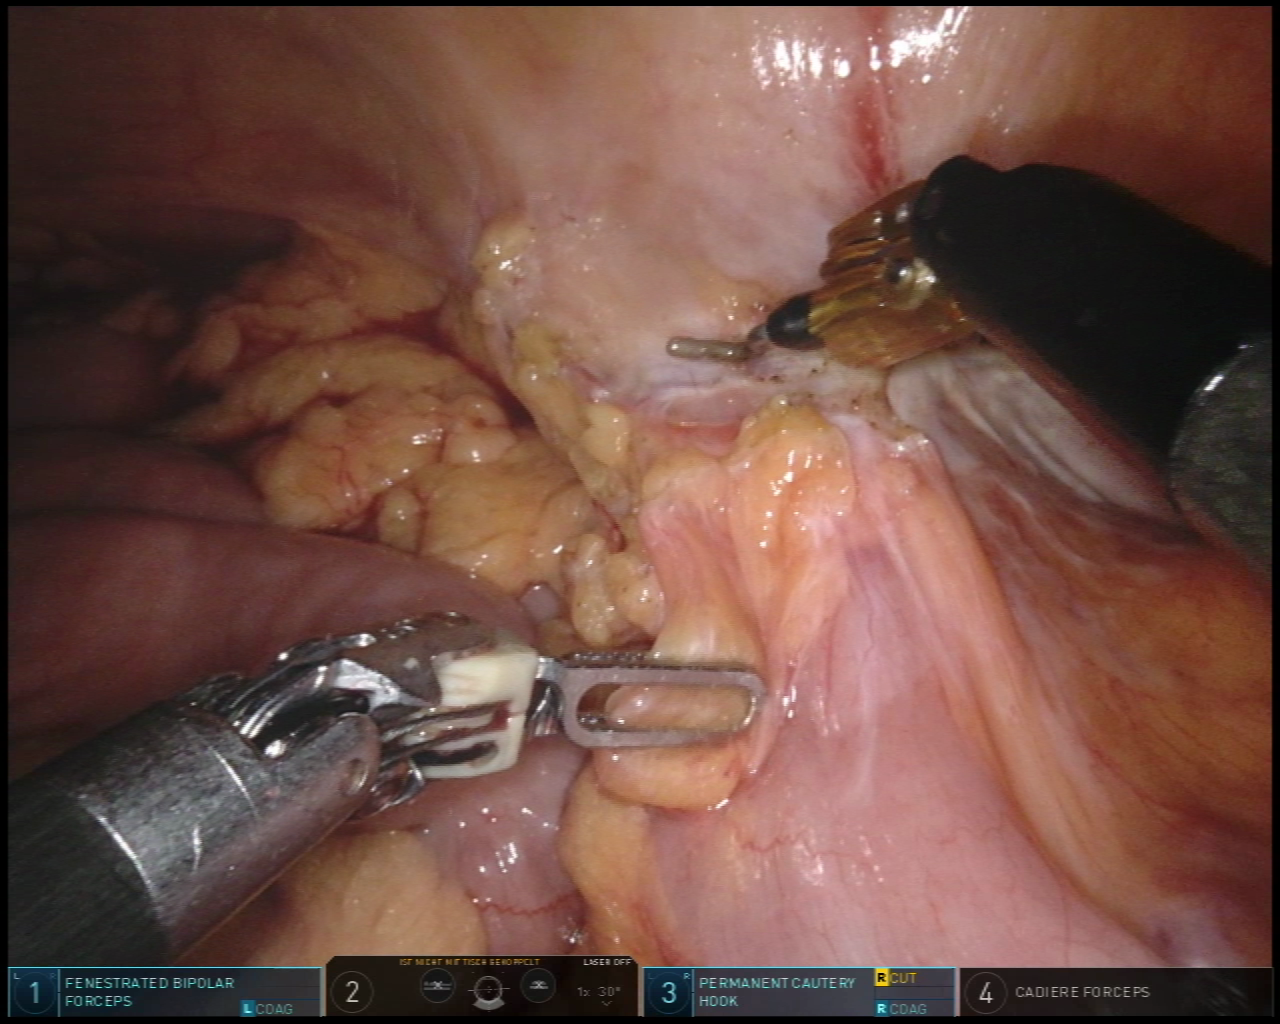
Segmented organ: colon
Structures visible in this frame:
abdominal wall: yes
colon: yes
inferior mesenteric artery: no
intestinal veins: no
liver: no
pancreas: no
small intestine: yes
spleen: no
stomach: no
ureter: no
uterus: no
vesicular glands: no